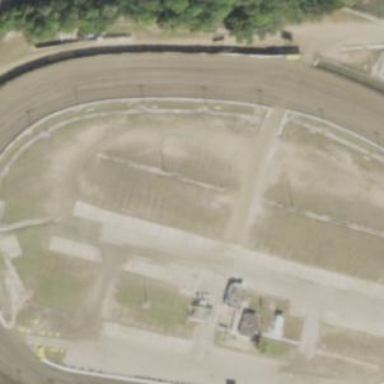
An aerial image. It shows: Dirt raceway for motor sports.